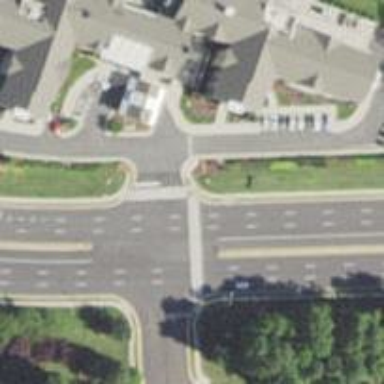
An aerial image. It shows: Marked road crossing.